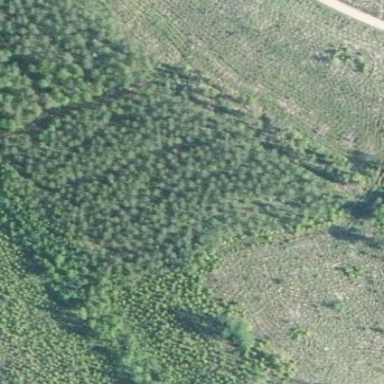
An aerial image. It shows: Mixed woodland with various types of leaves.